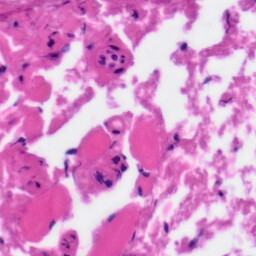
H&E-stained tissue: Tonsil